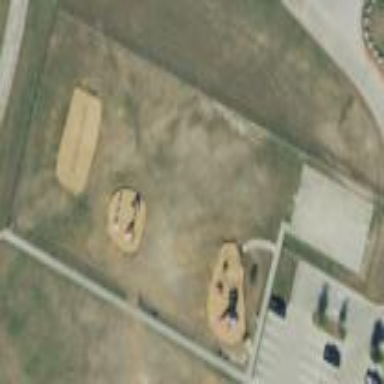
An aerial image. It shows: Playground area for leisure activities on the land.